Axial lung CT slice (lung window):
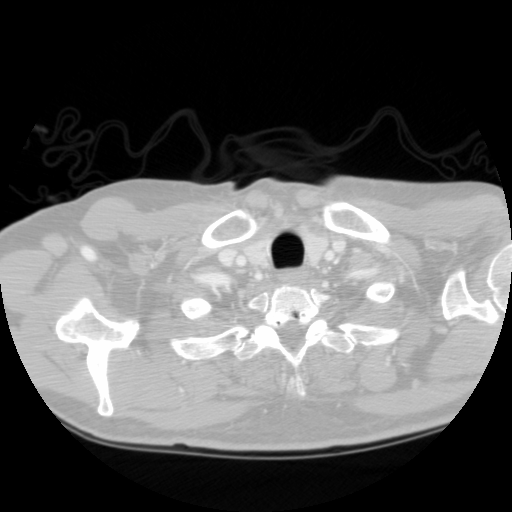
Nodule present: no